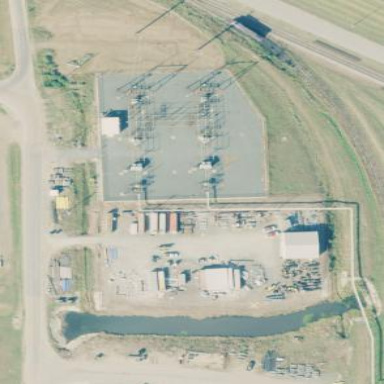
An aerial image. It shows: Industrial substation surrounded by fence.